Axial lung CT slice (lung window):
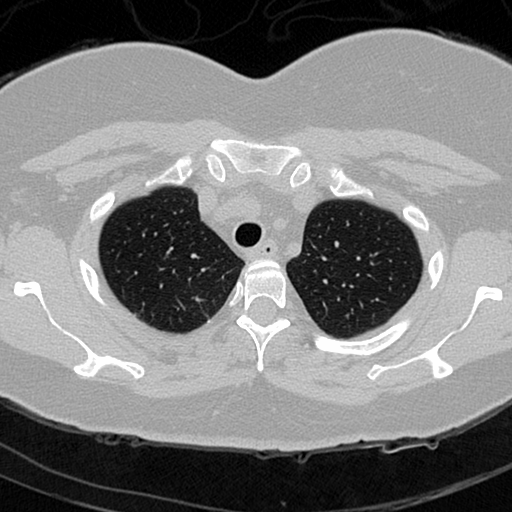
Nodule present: no